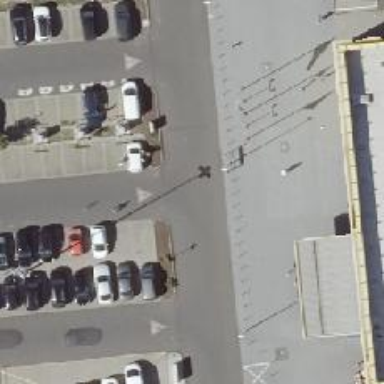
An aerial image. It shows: Asphalt parking aisle designated as service road.